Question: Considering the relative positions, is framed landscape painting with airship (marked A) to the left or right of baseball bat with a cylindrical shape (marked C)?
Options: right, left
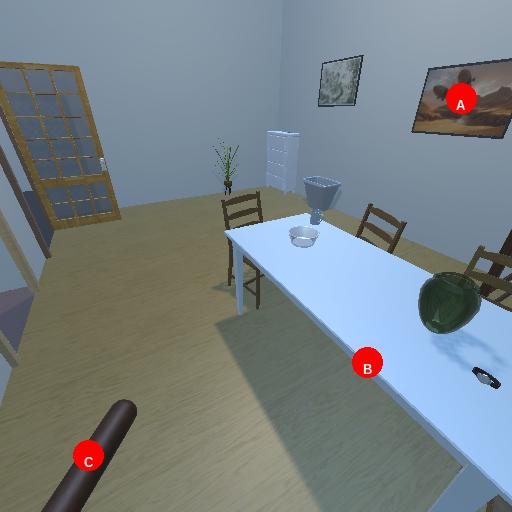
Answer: right